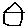
Label: house